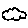
Label: cloud